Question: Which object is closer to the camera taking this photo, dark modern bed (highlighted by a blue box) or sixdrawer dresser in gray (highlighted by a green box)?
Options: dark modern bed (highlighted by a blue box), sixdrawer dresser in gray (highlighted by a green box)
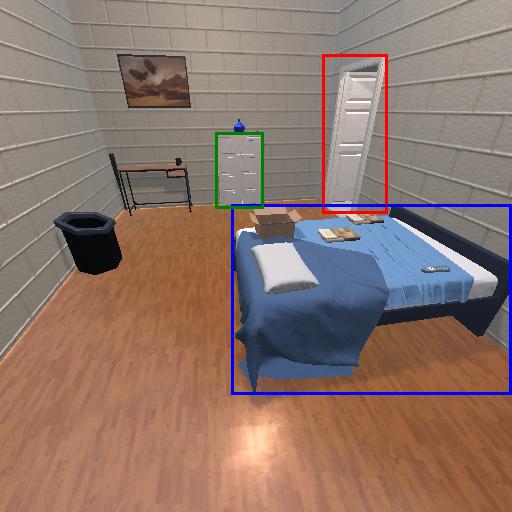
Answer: dark modern bed (highlighted by a blue box)